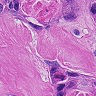
Metastatic tissue present: yes